Interaction volume radius: 10 \u00c5
Interaction volume height: 10 \u00c5
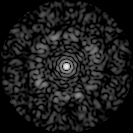
Disorder parameter: 0.8218